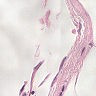
Metastatic tissue present: no